Question: I have following query which scans big table unfortunately i do not have index on this column but often i have to run query on this column. is there a way i can optimize this query.
select * from match with (nolock) where CURRENT_STATE in ('ACT','REJ')

Total records in this table are 30280527
If i use top clause instead of selecting all records will it improve performance ?
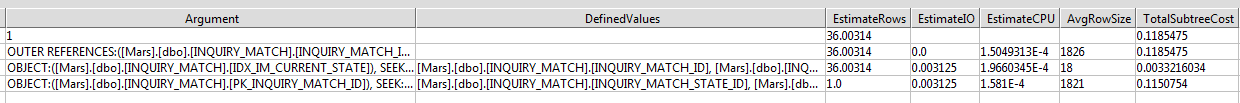
Answer: Yes, if you use a TOP clause it will improve performance proportional to the number of rows the clause excludes. However, you will only get back rows that are within the range specified by the TOP clause as well.
No, there is nothing you can do to optimize this query. It is so simple there is nothing there to work with. Your only option is to add an index, and declining to do so on the assertion that you have a lot of inserts and performance will suffer is foolishness. Yes, indexes do incur overhead, but that overhead is minuscule in comparison to their performance gains.
In fact, if you run a query like the one above at the same time that inserts are occurring, I suspect that it's quite possible that the amount of I/O and CPU needed to scan the table would incur more performance penalty than the overhead of maintaining an index and seeking it.
If you absolutely must keep the table index-free (because you have tested performance with an index added and the results are not acceptable), consider setting up some form of replication where you have an index-free table to accept inserts, and another table that occasionally receives data from the first table, and put the indexes on the second table and run your queries on that.